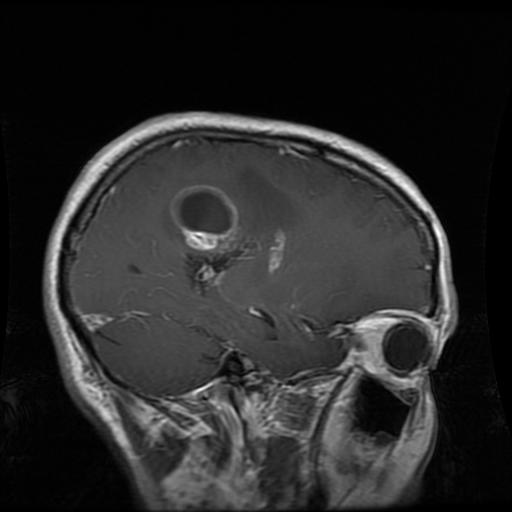
Label: glioma